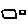
Label: square